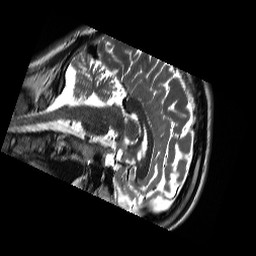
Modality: T2w
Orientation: sagittal
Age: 21
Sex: male
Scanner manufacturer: siemens
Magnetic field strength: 3 T
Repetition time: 13.52 s
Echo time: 0.088 s